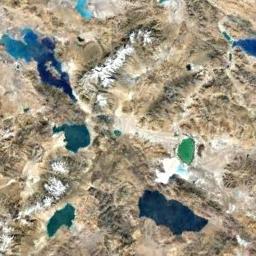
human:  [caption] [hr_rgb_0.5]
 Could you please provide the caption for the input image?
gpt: The ground is uneven around the lake .

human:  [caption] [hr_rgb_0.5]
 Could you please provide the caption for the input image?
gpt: Some lakes of different sizes and colors lie in a mountainous area and some snow is on the mountains .

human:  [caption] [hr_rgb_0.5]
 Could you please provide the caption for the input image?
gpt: The lake is irregular in shape .

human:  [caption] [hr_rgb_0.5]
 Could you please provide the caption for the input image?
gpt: A group of irregularly shaped blue lakes on a tan mountain .

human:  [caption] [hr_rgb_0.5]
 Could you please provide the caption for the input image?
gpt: There are some lakes in a brown mountain with many ridges .